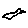
Label: bird